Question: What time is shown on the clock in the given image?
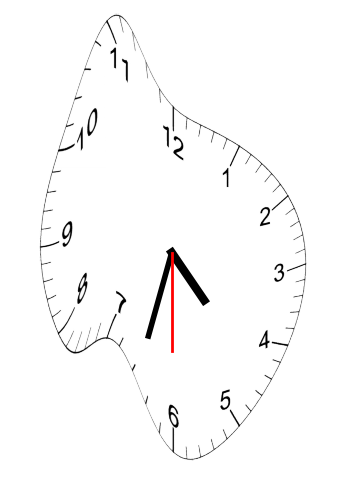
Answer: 04:32:30